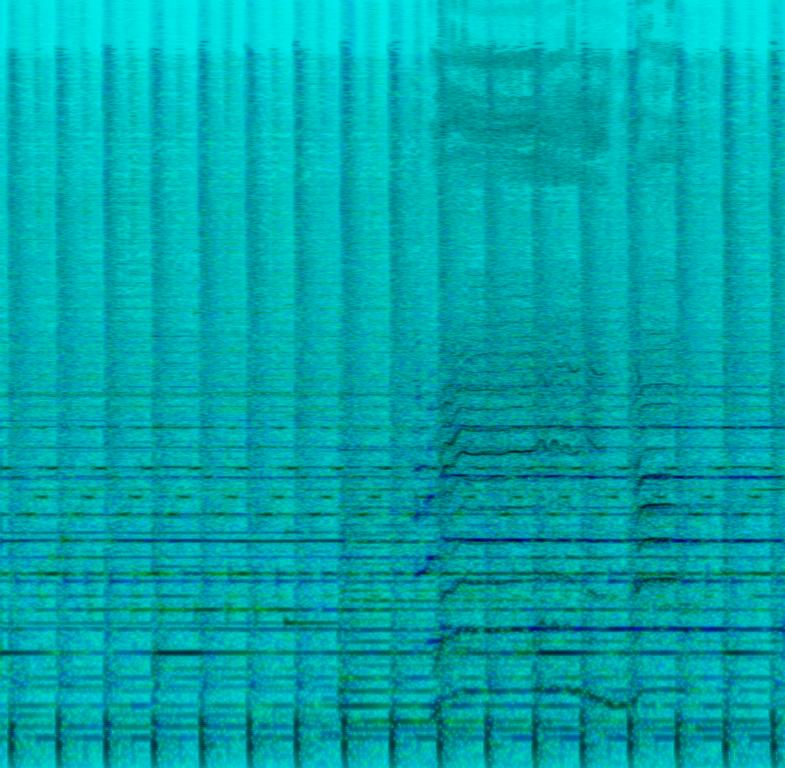
A female singer sings this spirited song. The tempo is fast with a lively piano accompaniment, punchy drumming, funky bass line, rhythmic acoustic guitar, and a droning synthesiser harmony. The music is loud, busy, chaotic and bustling and the vocals are subdued. This clip sounds like the song climax as the instrumentation is strong and powerful. The song is spirited, melodic,energetic, enthusiastic, youthful and engaging. This song is an Indie Pop song.